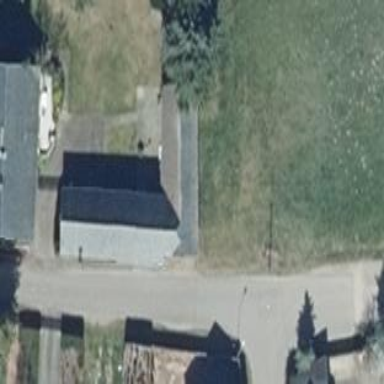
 colored in grey. The roof has visible lines."